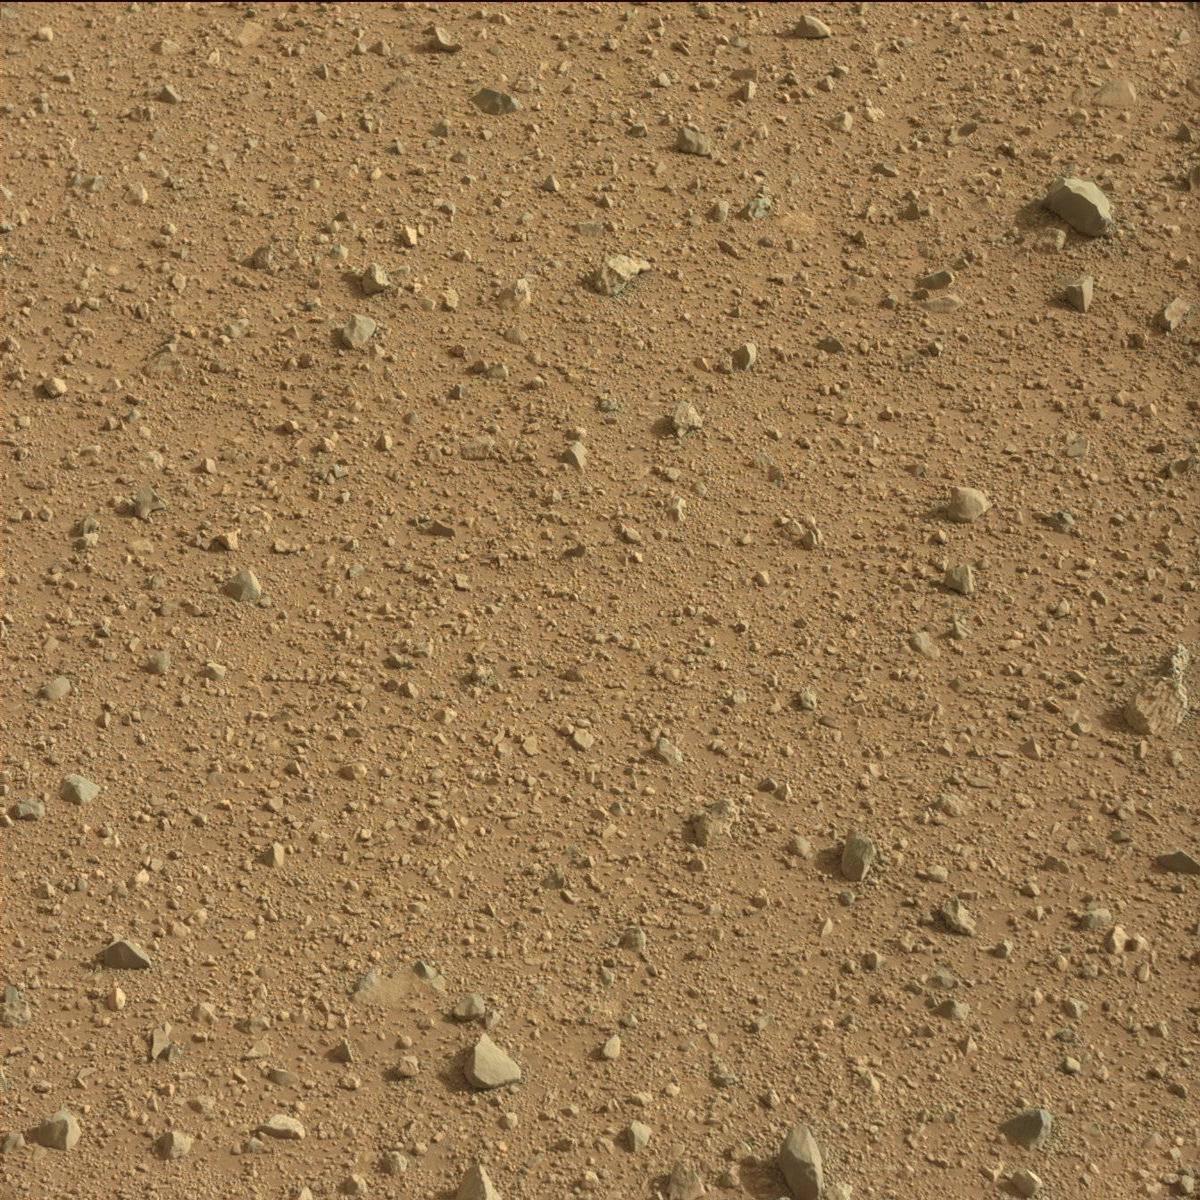
Terrain classes present: Bedrock, Rock, Sand / Soil